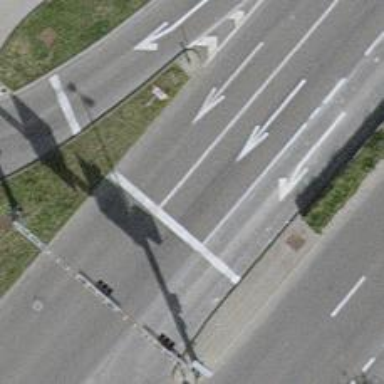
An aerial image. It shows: Road with traffic signals.